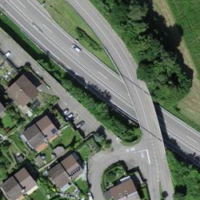
EUNIS habitat code: 54
Species observed at this site:
Milvus milvus